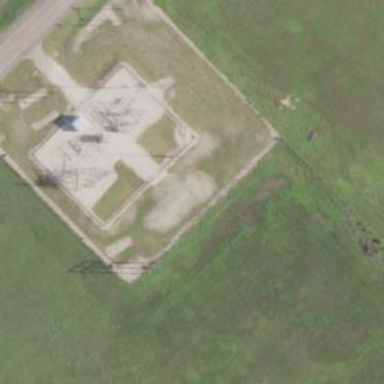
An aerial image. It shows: Distribution level power substation surrounded by fence.